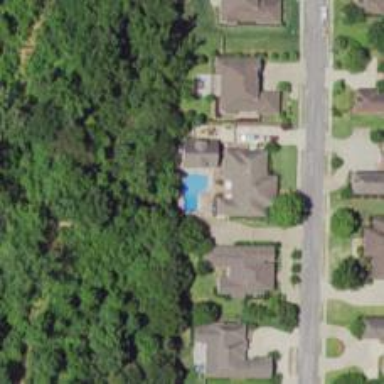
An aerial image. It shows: Swimming pool located in leisure land.